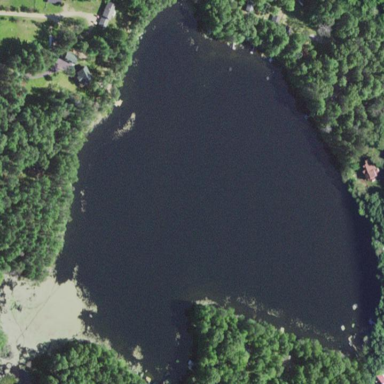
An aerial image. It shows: Lake with natural water.